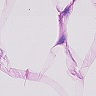
Metastatic tissue present: no